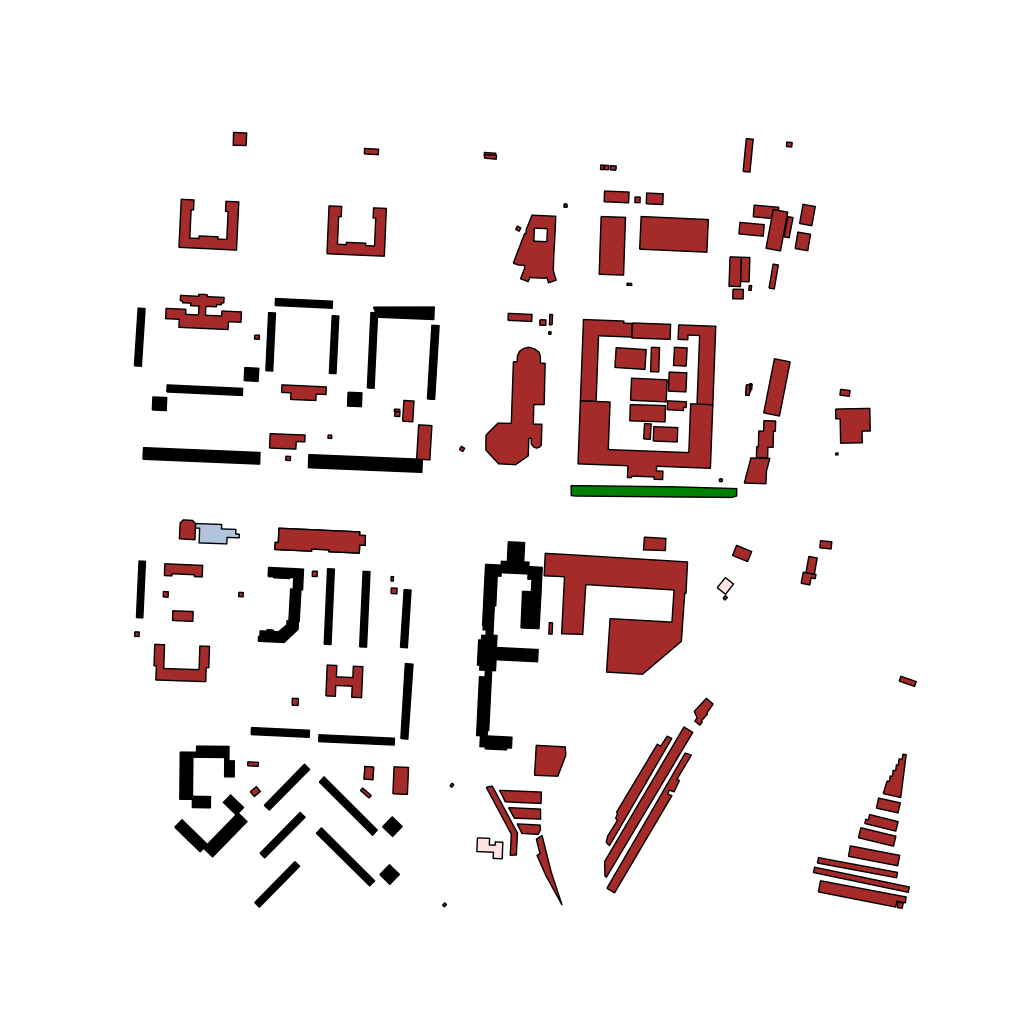
Tags: overhead vector_map, agriculture, business, industrial, recreation, residential, modern, soviet, high_rise, individual_rise, low_rise, density_3, Building, Facility, Gas, Park, Post, 1.0 km²